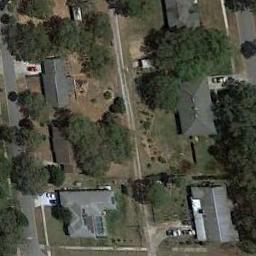
Label: residential